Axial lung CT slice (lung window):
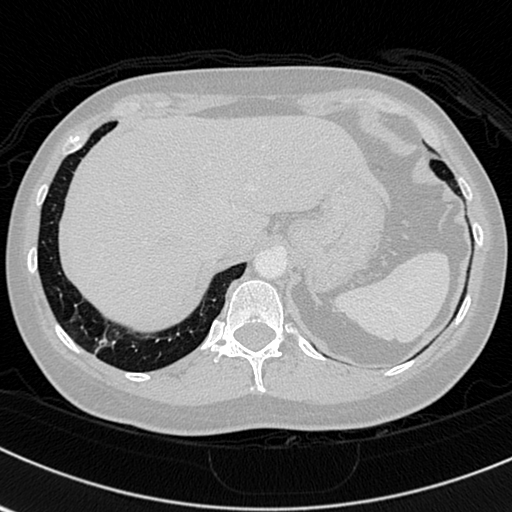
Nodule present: no